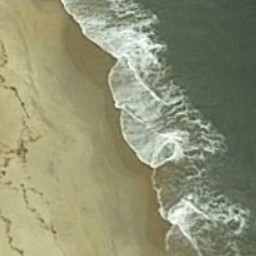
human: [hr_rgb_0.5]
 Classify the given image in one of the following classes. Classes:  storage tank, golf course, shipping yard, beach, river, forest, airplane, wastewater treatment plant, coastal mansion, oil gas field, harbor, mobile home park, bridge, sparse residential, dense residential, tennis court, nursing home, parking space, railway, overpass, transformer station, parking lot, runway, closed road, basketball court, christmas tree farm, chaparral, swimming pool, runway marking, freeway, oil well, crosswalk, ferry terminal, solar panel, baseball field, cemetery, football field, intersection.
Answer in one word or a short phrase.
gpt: beach